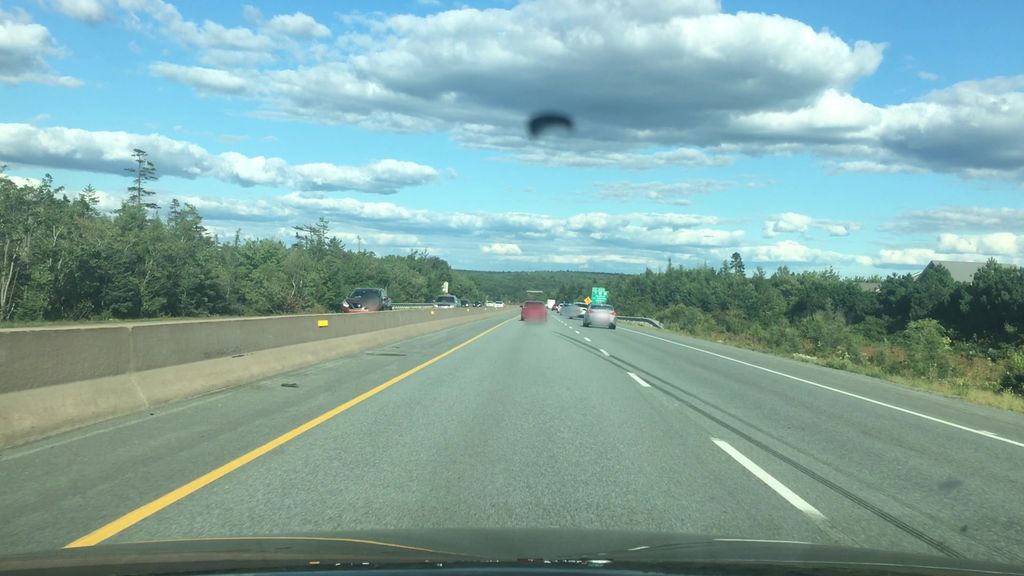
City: halifax